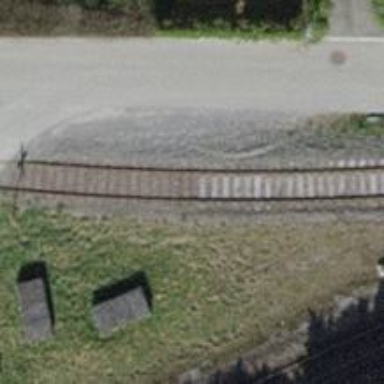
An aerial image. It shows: Railway buffer stop.